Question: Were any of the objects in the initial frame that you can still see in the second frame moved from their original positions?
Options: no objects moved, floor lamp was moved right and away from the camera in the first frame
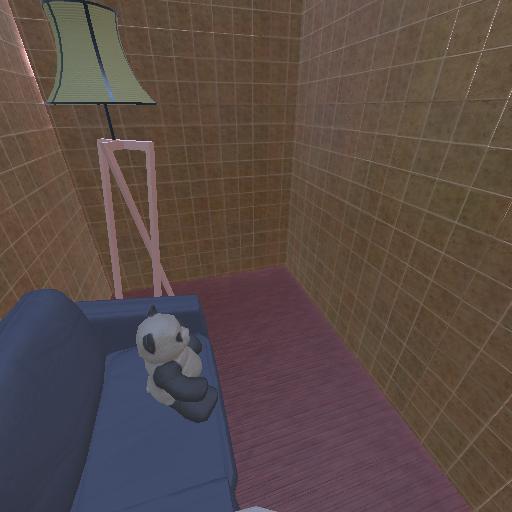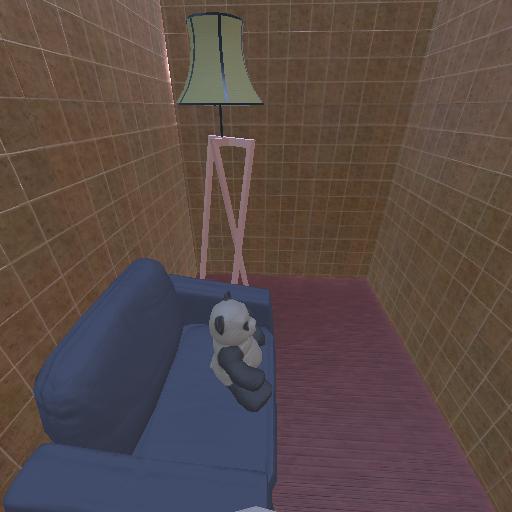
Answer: no objects moved